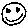
Label: smiley face